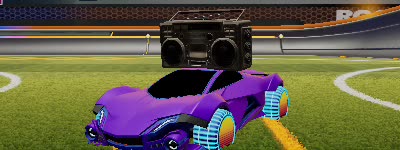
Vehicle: werewolf